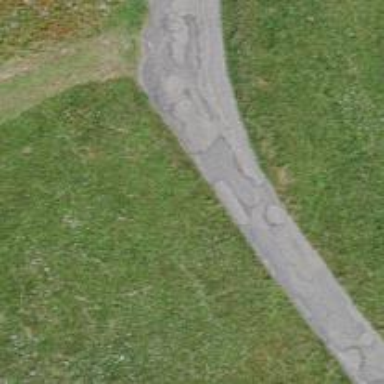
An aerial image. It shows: Asphalt track road with grade 1 surface. There are no sidewalks along the road.